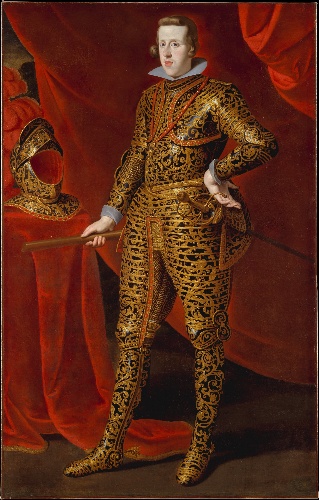
Title: Philip IV (1605–1665) in Parade Armor
Artist: Gaspar de Crayer
Artist bio: Flemish, 1584–1669
Date: ca. 1628
Object type: Painting
Classification: Paintings
Medium: Oil on canvas
Dimensions: 72 x 46 1/2 in. (182.9 x 118.1 cm)
Department: European Paintings
Credit line: Bequest of Helen Hay Whitney, 1944
Accession year: 1945
Repository: Metropolitan Museum of Art, New York, NY
Tags: Armor|Philip IV|Portraits